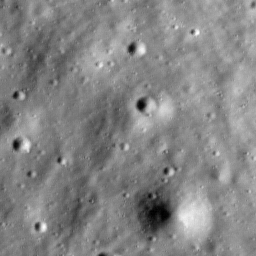
Host type: hard_negative
Lunar coordinates: latitude -24.934, longitude 172.192